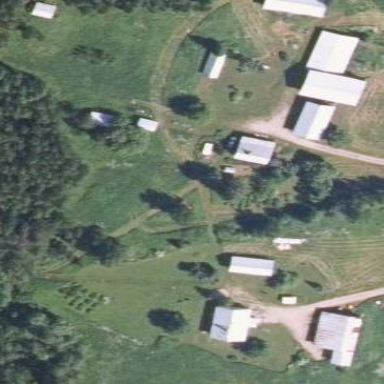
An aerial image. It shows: Farmyard area.